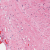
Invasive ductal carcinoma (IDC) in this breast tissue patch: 0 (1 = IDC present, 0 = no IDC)